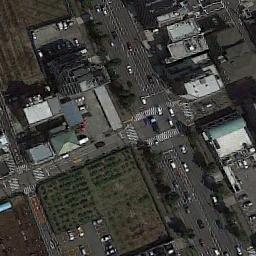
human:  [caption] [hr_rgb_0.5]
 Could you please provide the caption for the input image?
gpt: There are many moving and waiting vehicles on the road at the intersection, There are many buildings and some trees around the intersection, And many cars are parked in the open space beside the intersection .

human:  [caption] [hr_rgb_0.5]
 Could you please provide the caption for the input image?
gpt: An intersection with dense traffic located in a commercial area .

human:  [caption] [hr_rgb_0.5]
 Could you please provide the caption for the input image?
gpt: There are cars at the intersection in all directions .

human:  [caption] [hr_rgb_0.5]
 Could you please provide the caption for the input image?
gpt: There are many different shapes of buildings beside the intersection .

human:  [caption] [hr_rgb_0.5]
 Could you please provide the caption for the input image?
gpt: There are many buildings around the intersection .